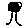
Label: tree